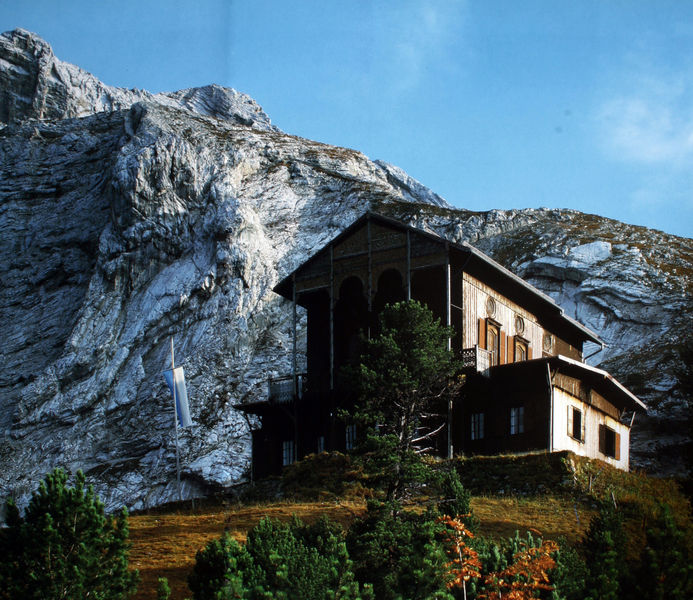
Titel: Königshaus Ludwigs II. auf dem Schachen
Künstler: Joseph Röhrer
Standort: Schachen
Institution: Königshaus
Schlagwörter: baum, berg, blau, dunkel, felsen, himmel, weiß, wolken, bäume, grün, landschaft, braun, fenster, grau, holz, säulen, gras, haus, rot, schnee, wiese, stein, steine, weide, büsche, hütte, sonne, wald, balkon, terrasse, farbig, fahne, flagge, mast, berge, fels, gebirge, hang, steilhang, mauer, alm, berglandschaft, massiv, herbst, wolkenlos, fahnenmast, nadel, hoch, grass, pfosten, foto, fotografie, bögen, fensterladen, veranda, bayern, alpen, schweiz, tanne, photo, kiefer, holzhütte, nadelbäume, kiefern, gehöft, berghütte, ludwig, dachrinne, jagdschloss, schroff, himmelw, blauweiß, fahnenstange, chalet, herbstlaub, stlleben, steilwand, ludwig 2, hebst, schachen, am schachen, bergnahg, halg